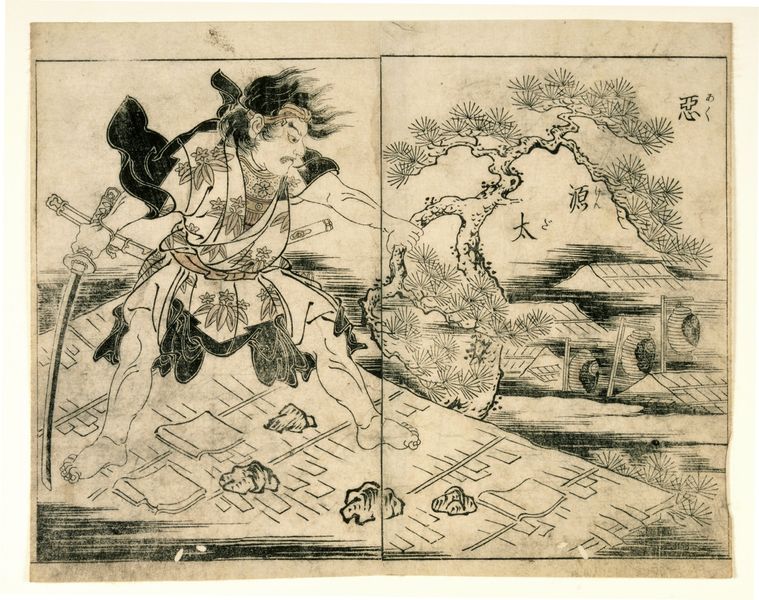
Titel: Aku Genta, Doppelseite aus dem Buch: Ehon komyo futaba gusa gekan
Künstler: Tsukioka Settei
Standort: Hamburg
Institution: Museum für Kunst und Gewerbe Hamburg
Schlagwörter: baum, kämpfer, schwarz, weiss, zeichen, zeichnung, dach, figur, person, holzschnitt, wütend, japanisch, gestalt, druckgraphik, druckgrafik, schwert, literatur, tinte, chinesisch, stark, sebel, zeit, sagen, samurai, handkoloriert, edo, zornig, farbspuren, charaktere, reproduktionen, druckerzeugnisse, handkolorierung, lit, literarische, märchen, aku, genta